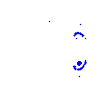
Particle: kaon